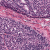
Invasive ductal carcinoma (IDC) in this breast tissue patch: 1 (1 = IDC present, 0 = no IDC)